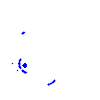
Particle: pion